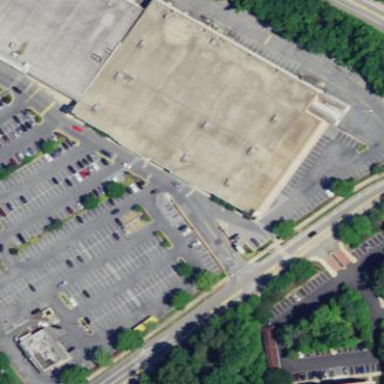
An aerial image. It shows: Department store building.